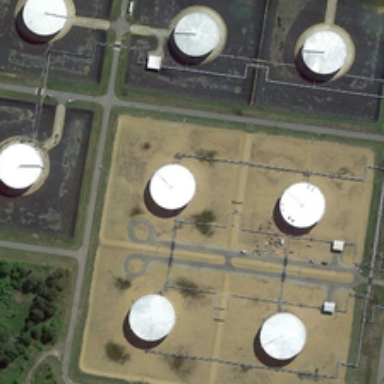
Four white columnar tanks are in the four pieces of square land next to a l sahped land combined by four pieces of black square land everyone of which has a columnar in it .